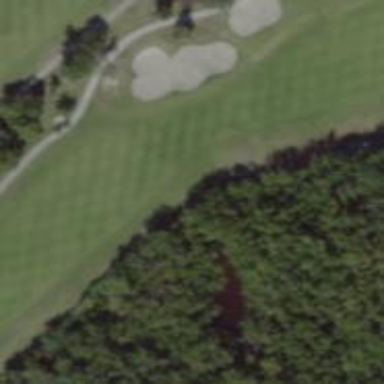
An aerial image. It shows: Golf hole.